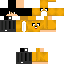
A male human skin with medium skin, wearing brown long hair dressed in a yellow tshirt and black pants, featuring a closed mouth.